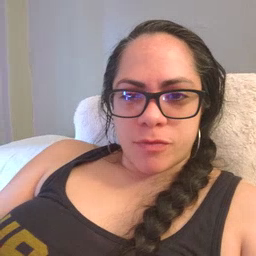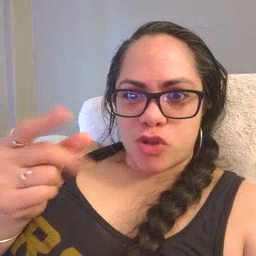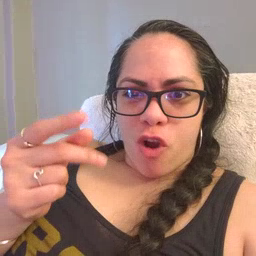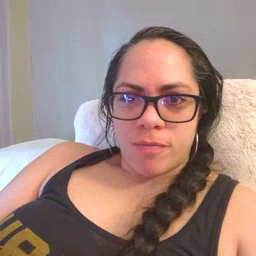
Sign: dog